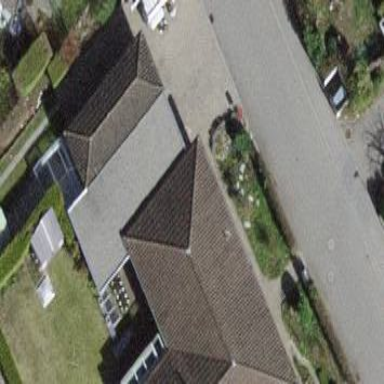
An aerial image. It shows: Garage.